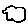
Label: cloud